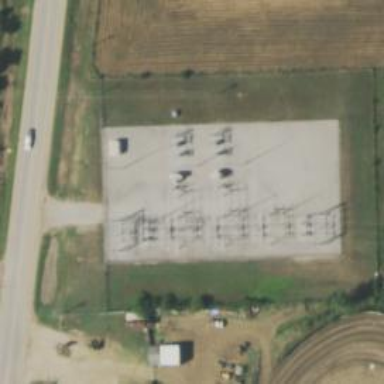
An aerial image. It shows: Switch used for power control.